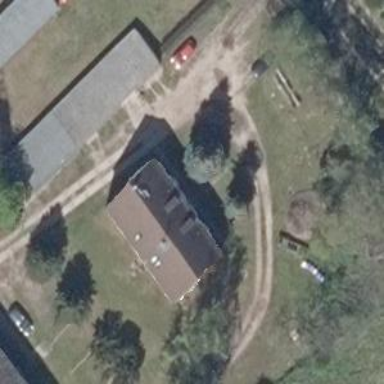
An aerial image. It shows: Group of garages.